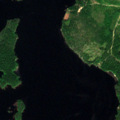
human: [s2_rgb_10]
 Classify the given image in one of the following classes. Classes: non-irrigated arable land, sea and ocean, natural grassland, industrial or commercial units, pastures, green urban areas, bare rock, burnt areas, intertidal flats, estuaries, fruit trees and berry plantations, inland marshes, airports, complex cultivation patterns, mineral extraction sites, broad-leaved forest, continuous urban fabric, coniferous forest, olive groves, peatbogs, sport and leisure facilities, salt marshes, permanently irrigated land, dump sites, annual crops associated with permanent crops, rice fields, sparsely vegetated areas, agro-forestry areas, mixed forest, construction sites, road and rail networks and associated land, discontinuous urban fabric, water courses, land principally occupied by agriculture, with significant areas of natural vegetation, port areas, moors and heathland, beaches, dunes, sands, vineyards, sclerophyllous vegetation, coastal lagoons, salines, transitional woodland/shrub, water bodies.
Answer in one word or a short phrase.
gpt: coniferous forest, mixed forest, water bodies